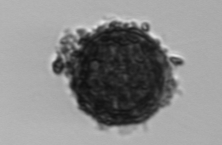
Label: Thalassiosira_TAG_external_detritus